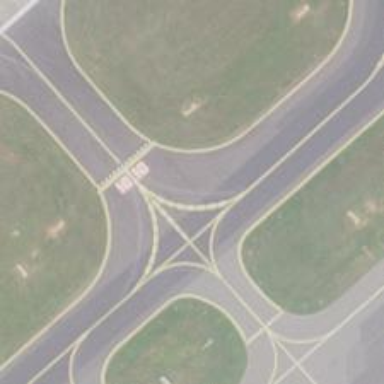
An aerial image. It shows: Image of taxiway at airport.